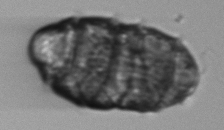
Label: Margalefidinium